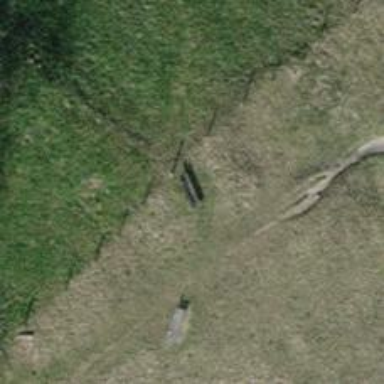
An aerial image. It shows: Brown bench in the vicinity.